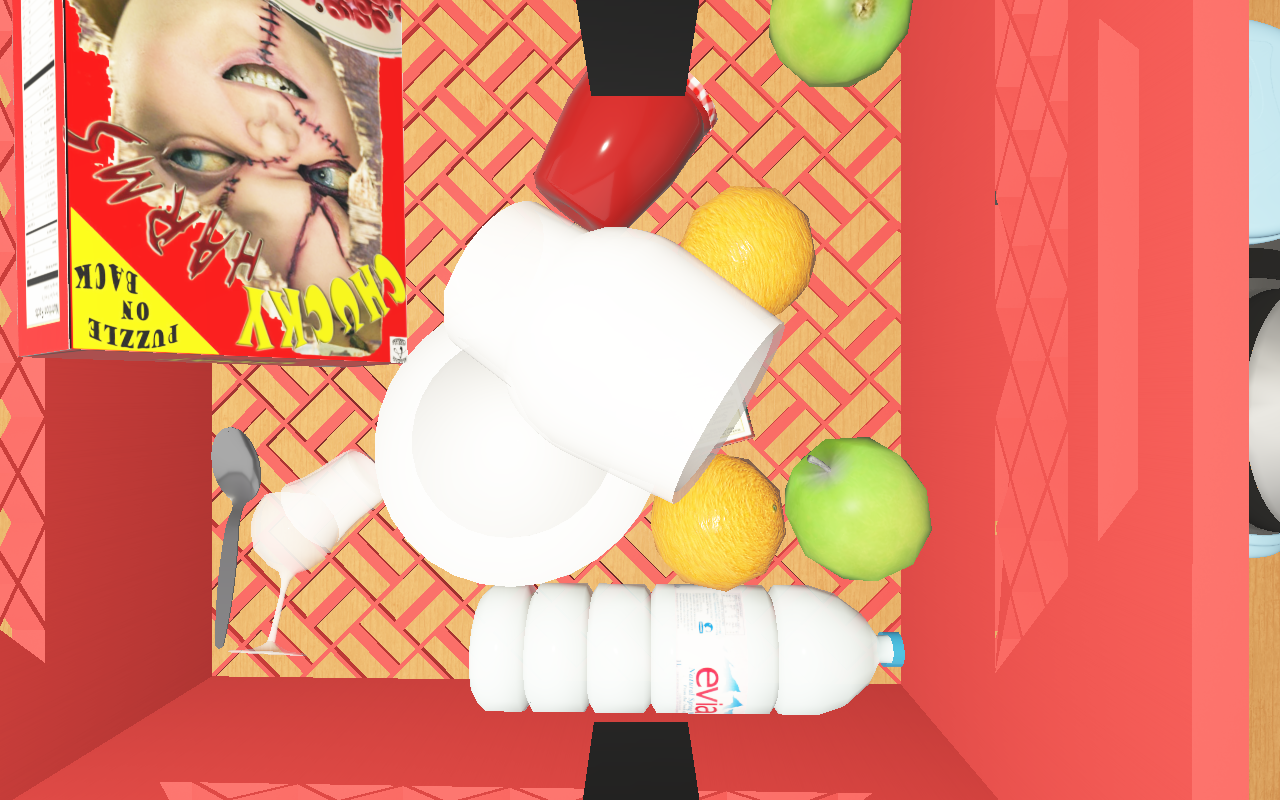
Objects in the scene:
carafe
plate
jam jar
cereal box